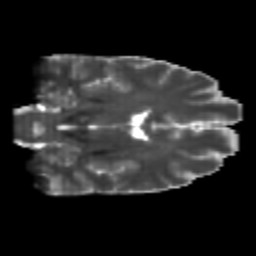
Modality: T2w
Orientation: coronal
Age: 24
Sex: male
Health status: healthy
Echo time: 0.074 s